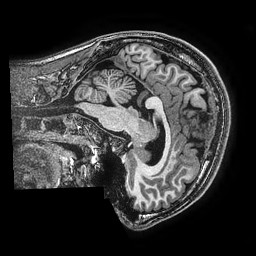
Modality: T1w
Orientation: sagittal
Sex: male
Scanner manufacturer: ge
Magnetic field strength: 3 T
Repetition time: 0.0077 s
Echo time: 0.003436 s